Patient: sex F, age 56
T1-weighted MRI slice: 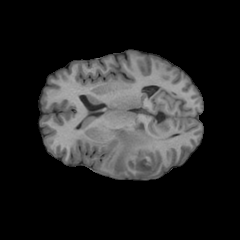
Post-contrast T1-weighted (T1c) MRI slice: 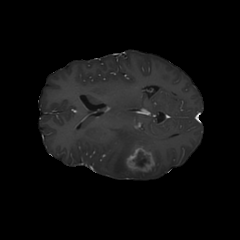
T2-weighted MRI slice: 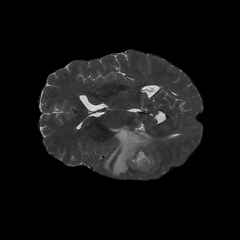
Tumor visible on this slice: yes
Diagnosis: Glioblastoma, IDH-wildtype
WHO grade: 4